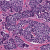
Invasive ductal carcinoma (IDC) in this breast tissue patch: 1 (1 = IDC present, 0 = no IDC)